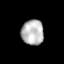
Tissue: prostate
Cell type: T cells
Senescence score: 0.3546
Nuclear area (px): 550
Mean DAPI intensity: 183.705